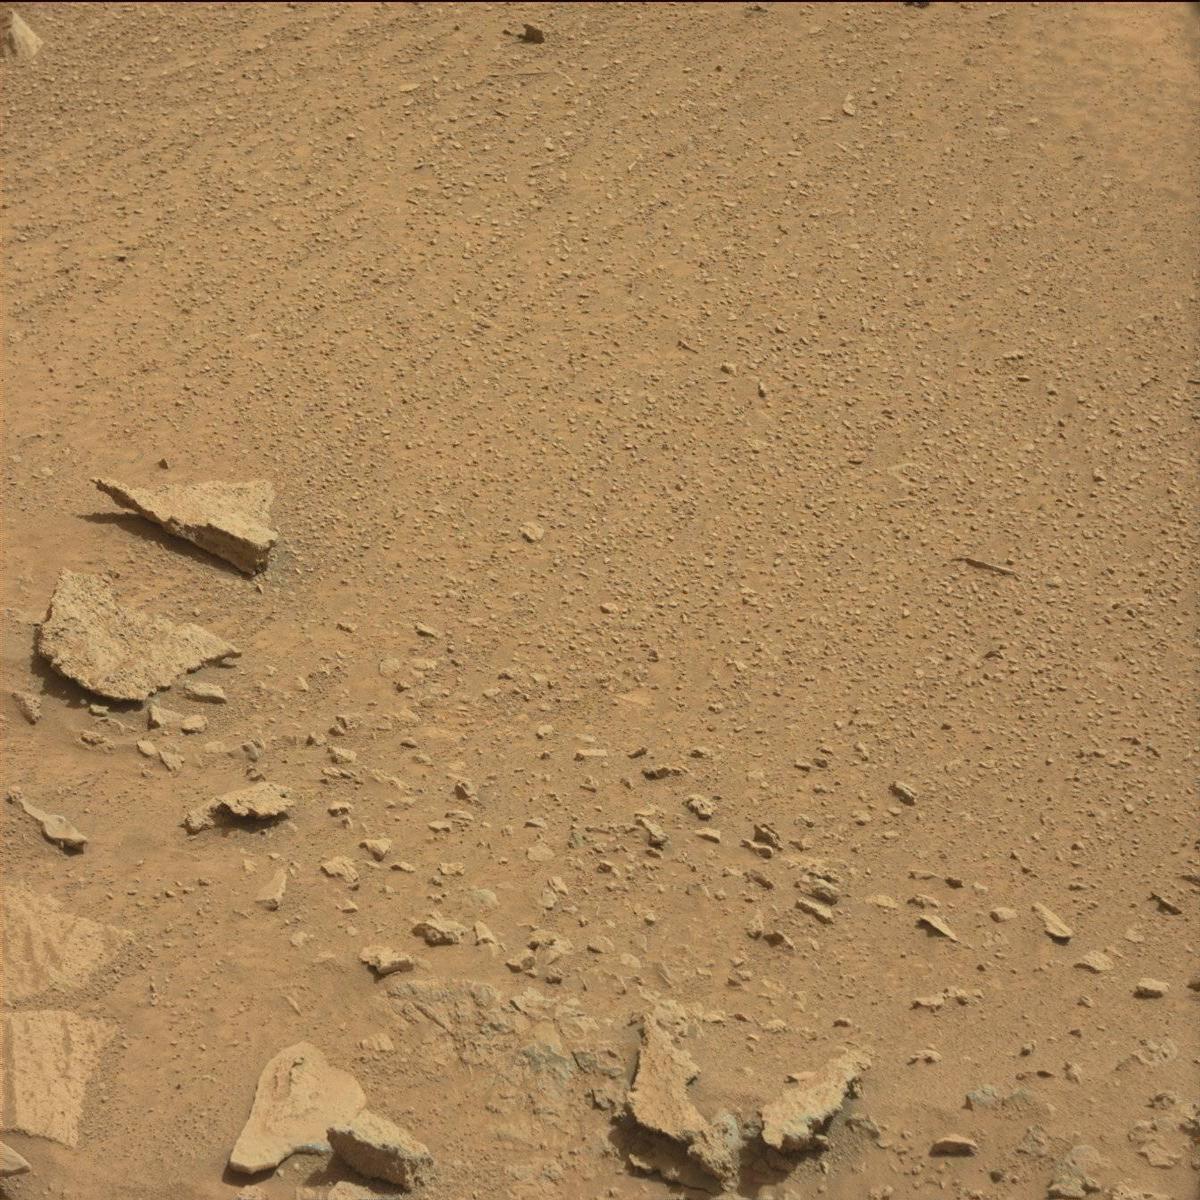
Terrain classes present: Bedrock, Rock, Sand / Soil